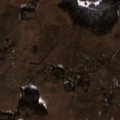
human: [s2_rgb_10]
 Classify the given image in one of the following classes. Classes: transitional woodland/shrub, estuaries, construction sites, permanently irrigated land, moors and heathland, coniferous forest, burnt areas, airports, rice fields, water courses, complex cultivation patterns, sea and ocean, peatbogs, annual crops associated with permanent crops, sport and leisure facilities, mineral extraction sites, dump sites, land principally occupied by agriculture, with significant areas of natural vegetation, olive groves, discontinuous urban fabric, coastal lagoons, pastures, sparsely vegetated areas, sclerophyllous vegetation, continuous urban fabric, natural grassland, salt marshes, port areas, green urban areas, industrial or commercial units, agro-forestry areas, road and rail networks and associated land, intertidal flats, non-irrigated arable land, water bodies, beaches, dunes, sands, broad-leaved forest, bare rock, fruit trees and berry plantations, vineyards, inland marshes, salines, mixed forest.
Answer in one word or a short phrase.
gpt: non-irrigated arable land, pastures, complex cultivation patterns, land principally occupied by agriculture, with significant areas of natural vegetation